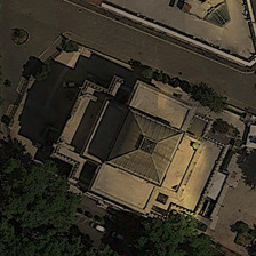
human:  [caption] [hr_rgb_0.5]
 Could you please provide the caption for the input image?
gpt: There is a quiet road near the dark yellow Church

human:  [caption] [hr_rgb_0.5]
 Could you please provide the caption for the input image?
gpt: There is a quiet path beside a dark yellow church

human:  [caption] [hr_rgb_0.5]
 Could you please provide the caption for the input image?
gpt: There is a quiet path next to a dark yellow church.

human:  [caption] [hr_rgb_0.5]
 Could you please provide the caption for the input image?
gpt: There is a quiet road near the dark yellow church.

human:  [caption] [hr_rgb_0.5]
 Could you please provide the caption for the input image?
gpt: There's a quiet path next to a yellow church.